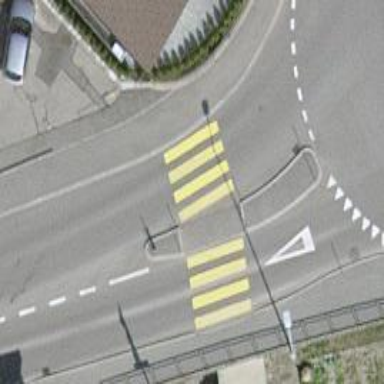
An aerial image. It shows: Uncontrolled zebra crossing with pedestrian island.